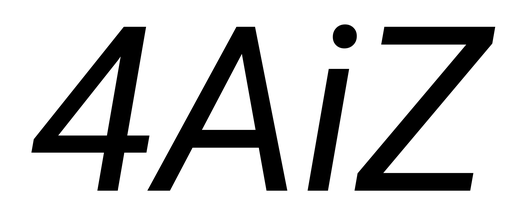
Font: Roboto-Italic_Italic